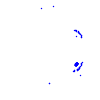
Particle: kaon